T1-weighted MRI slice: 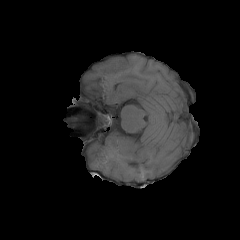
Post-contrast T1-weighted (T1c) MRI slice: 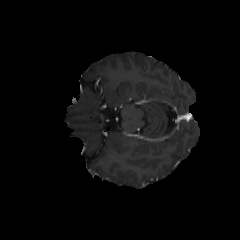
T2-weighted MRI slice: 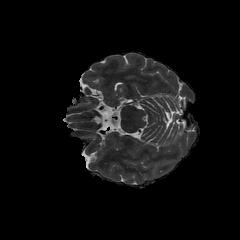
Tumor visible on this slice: no